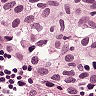
Metastatic tissue present: yes